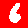
Digit: 6